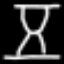
Label: hourglass